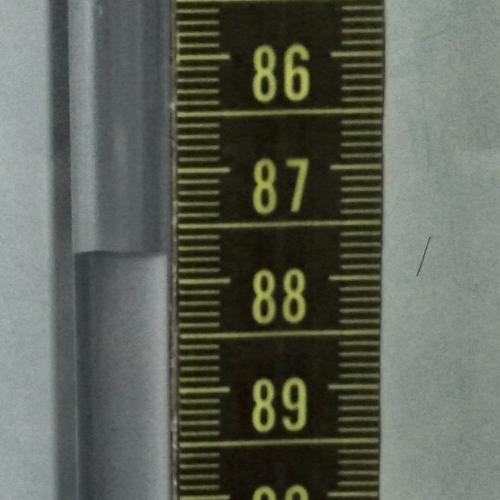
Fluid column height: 87.7 cm